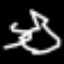
Label: squiggle